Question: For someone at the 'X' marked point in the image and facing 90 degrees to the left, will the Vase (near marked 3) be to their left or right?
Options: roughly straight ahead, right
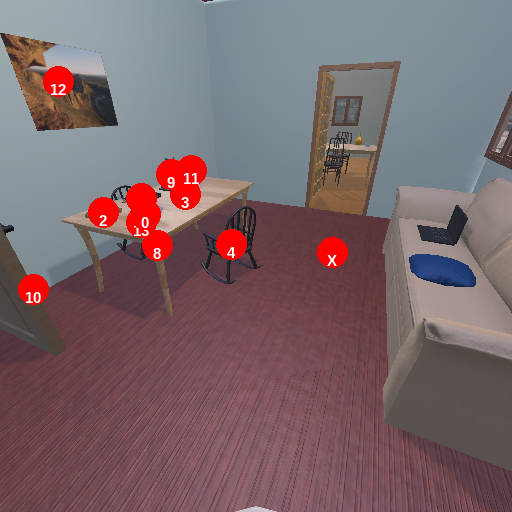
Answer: roughly straight ahead